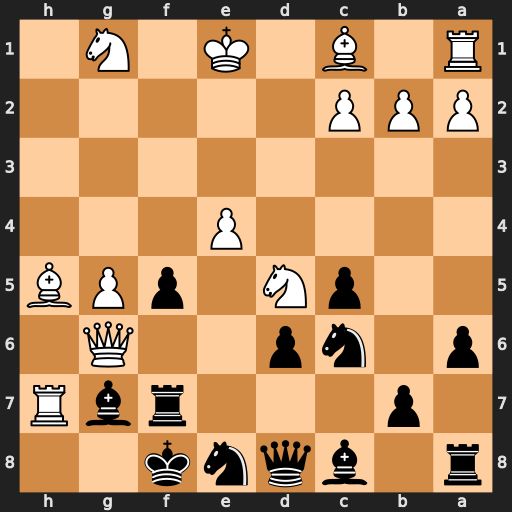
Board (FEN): r1bqnk2/1p3rbR/p1np2Q1/2pN1pPB/4P3/8/PPP5/R1B1K1N1
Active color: b
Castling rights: Q
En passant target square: -
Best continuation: Ne5 Rxg7 Nxg6 Rxg6 Rh7